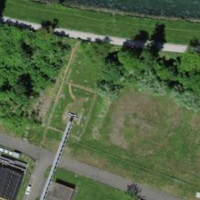
EUNIS habitat code: 53
Species observed at this site:
Certhia brachydactyla
Allium ursinum
Corvus corone
Podiceps cristatus
Fulica atra
Anas crecca
Alcedo atthis
Anthus spinoletta
Dendrocopos major
Symphoricarpos albus
Aegithalos caudatus
Buteo buteo
Sylvia atricapilla
Chroicocephalus ridibundus
Phylloscopus collybita
Larus michahellis
Gallinula chloropus
Cygnus olor
Ardea alba
Erithacus rubecula
Garrulus glandarius
Columba livia
Picus viridis
Motacilla cinerea
Cyanistes caeruleus
Anas platyrhynchos
Alopochen aegyptiaca
Troglodytes troglodytes
Sturnus vulgaris
Streptopelia decaocto
Fringilla coelebs
Passer domesticus
Regulus ignicapilla
Passer montanus
Turdus merula
Columba palumbus
Phalacrocorax carbo
Tachymarptis melba
Spatula clypeata
Mareca strepera
Parus major
Hirundo rustica
Mergus merganser
Milvus milvus
Milvus migrans
Regulus regulus
Cinclus cinclus
Ciconia ciconia
Motacilla alba